Field crop: maize
Growth stage: 2
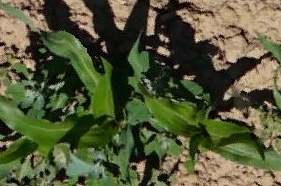
Species: maize